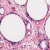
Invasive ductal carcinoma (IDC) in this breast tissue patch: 0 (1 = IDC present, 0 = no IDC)